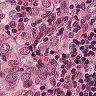
Metastatic tissue present: yes